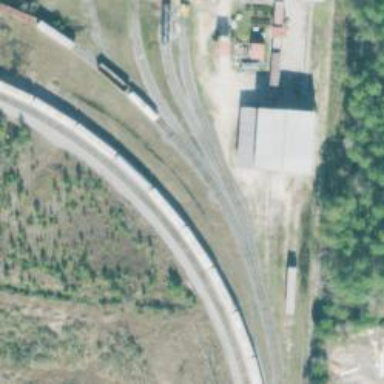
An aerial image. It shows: Railway spur service.